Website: apple
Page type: payment
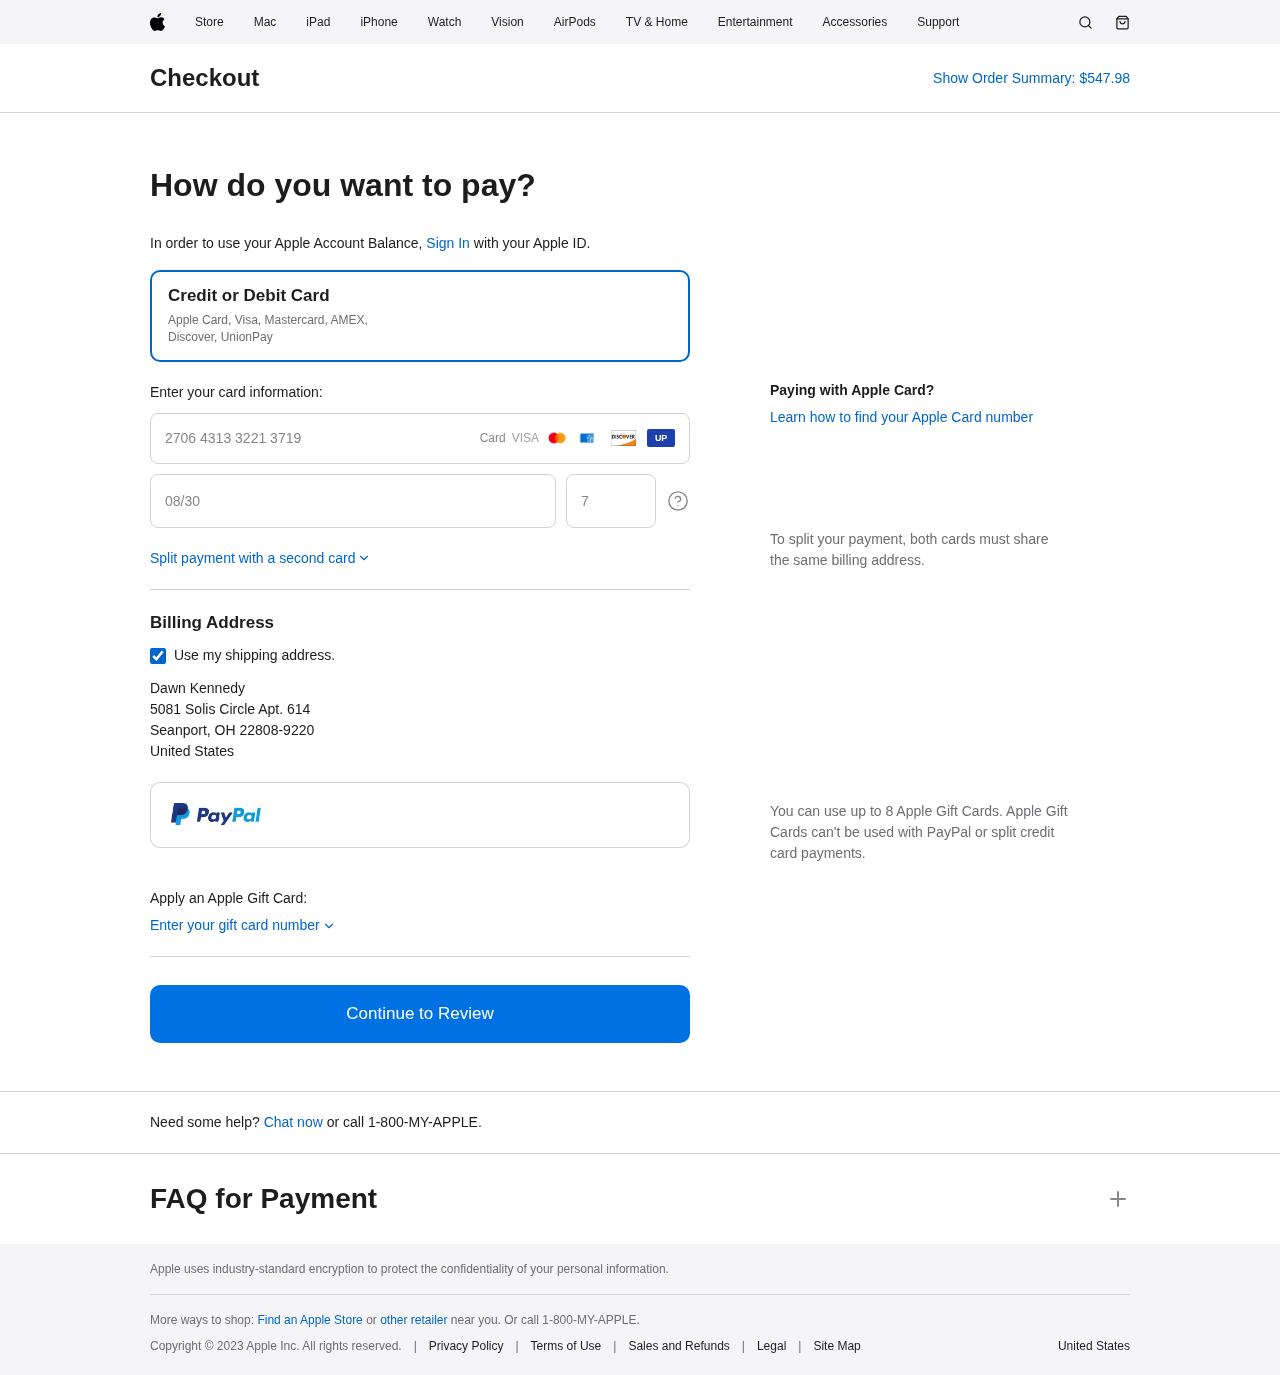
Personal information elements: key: PII_CARD_CVV
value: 791
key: PII_CARD_EXPIRY
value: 08/30
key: PII_CARD_NUMBER
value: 2706 4313 3221 3719
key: PII_COUNTRY
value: United States
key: PII_FULLNAME
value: Dawn Kennedy
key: PII_STREET
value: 5081 Solis Circle Apt. 614
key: PII_CITY_STATE_ZIP
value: Seanport, OH 22808-9220
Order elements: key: ORDER_TOTAL
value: $547.98